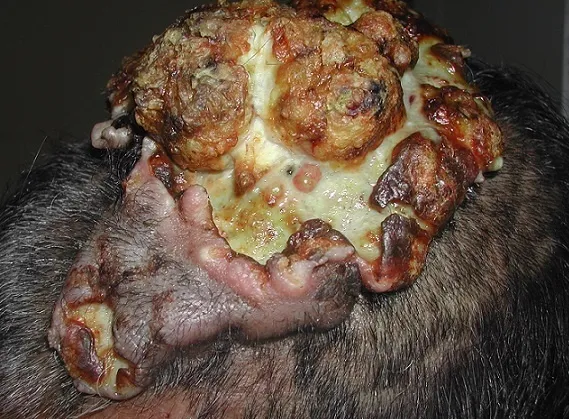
The mass was solid in consistency, mobile, measuring about 10 cm x 5 cm x 3 cm.
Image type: medical_photograph (other_medical_photograph)